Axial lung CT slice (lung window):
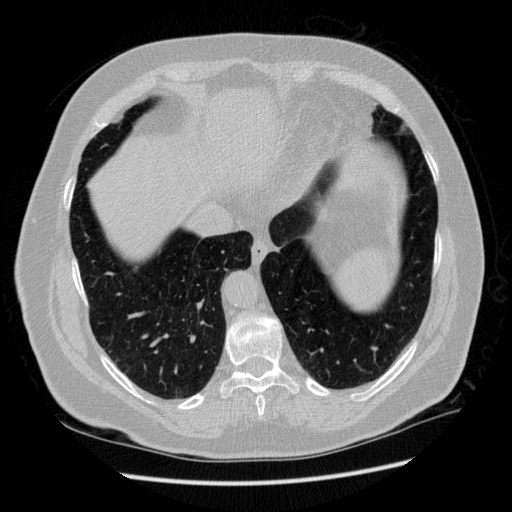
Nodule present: no